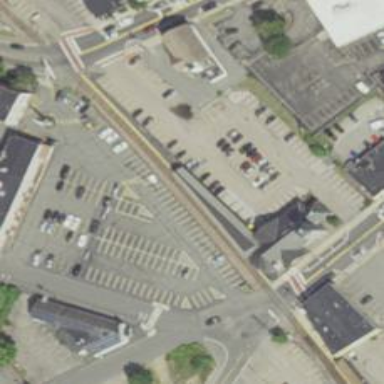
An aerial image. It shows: Parking area with surface dedicated for park and ride.